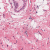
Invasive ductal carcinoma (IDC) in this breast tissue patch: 0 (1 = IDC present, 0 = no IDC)